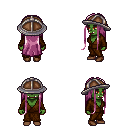
a pixel art fantasy rpg character, female body template, orc, green skin, brown robe, metal pants, pink extra-long hairstyle, chain helm, brown shoes, four views (front, back, left, right), 2x2 character sprite sheet, small pixel art, hard edges, no anti-aliasing